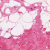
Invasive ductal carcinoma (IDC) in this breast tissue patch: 0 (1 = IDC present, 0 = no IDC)